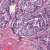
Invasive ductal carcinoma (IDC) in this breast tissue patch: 1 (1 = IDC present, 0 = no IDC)